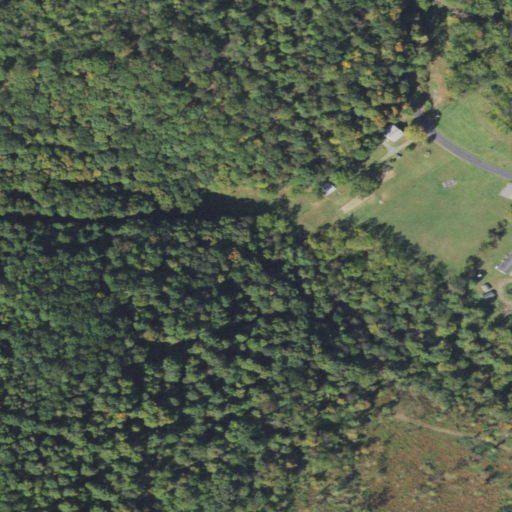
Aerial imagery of valley in Pennsylvania named Rhines Hollow containing deciduous forest, pasture, mixed forest, open development, evergreen forest, shrub, woody wetlands, and low intensity development